Interaction volume radius: 5 \u00c5
Interaction volume height: 15 \u00c5
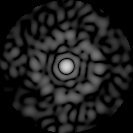
Disorder parameter: 0.8468